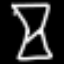
Label: hourglass